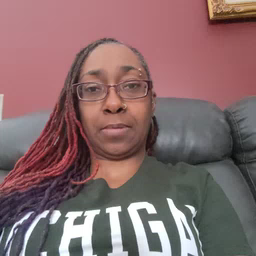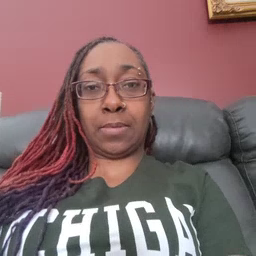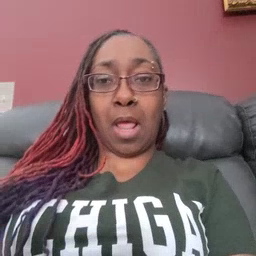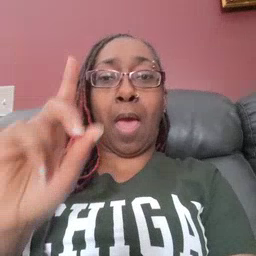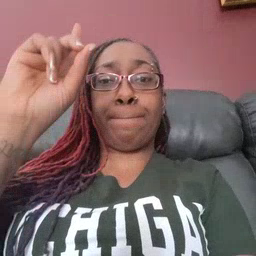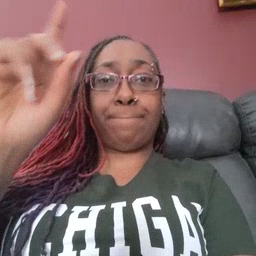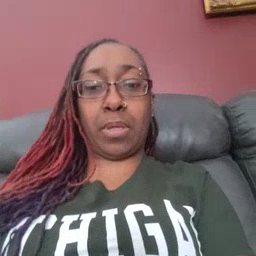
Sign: up